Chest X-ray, AP view. Patient: 62 years old, sex M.
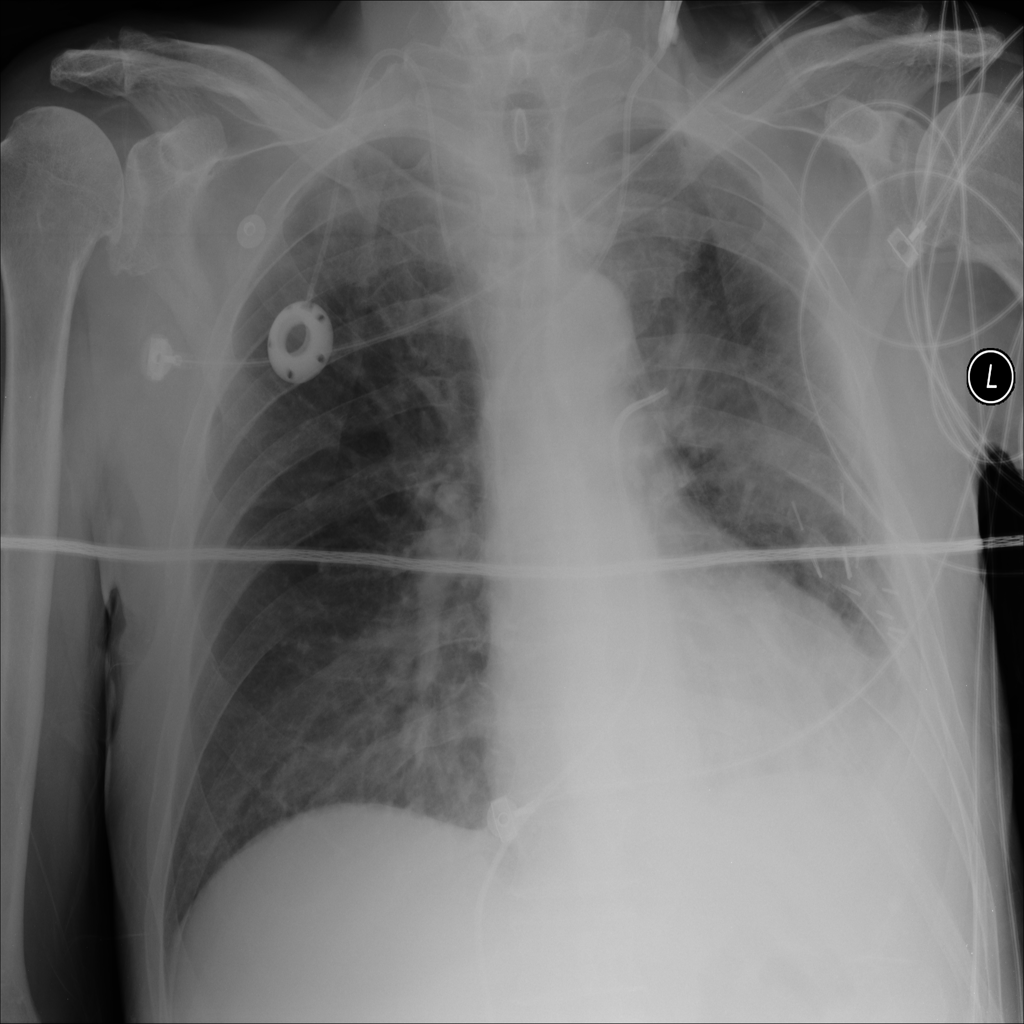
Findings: Effusion